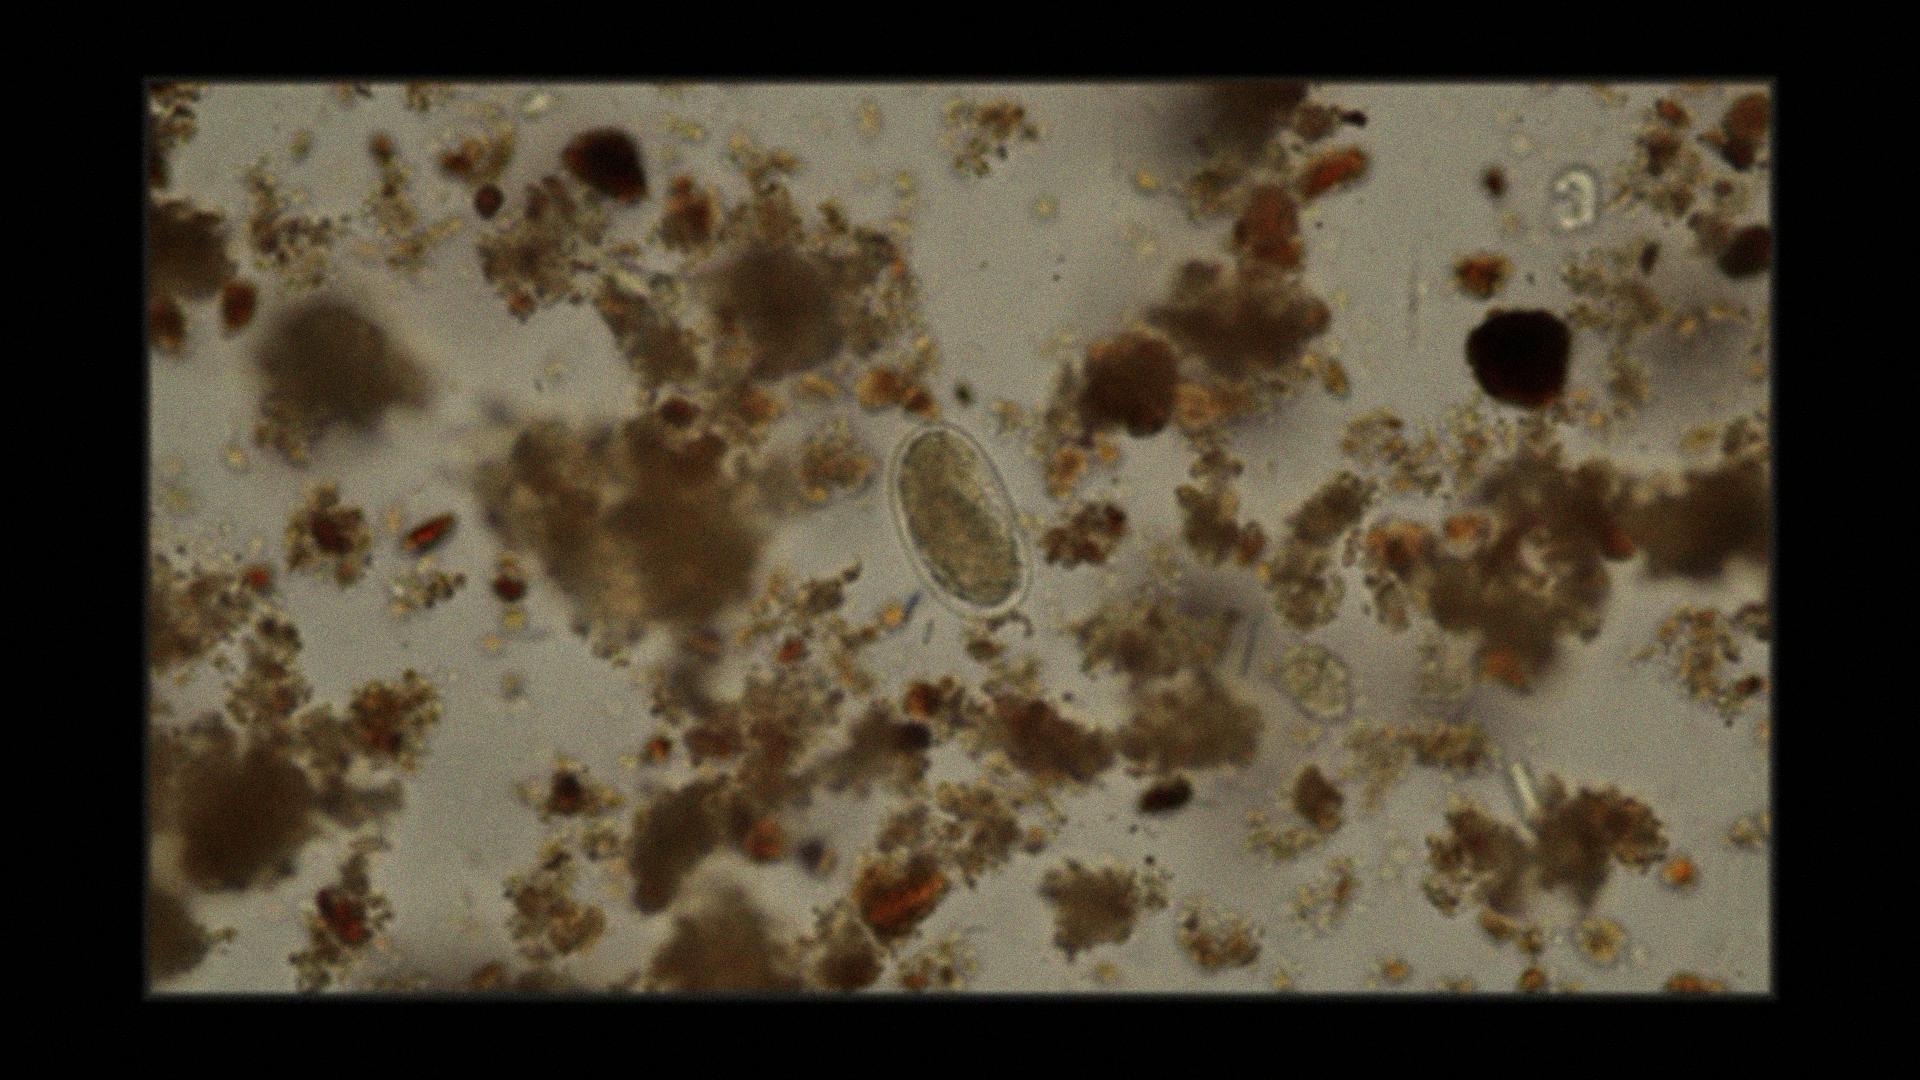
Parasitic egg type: Hookworm egg